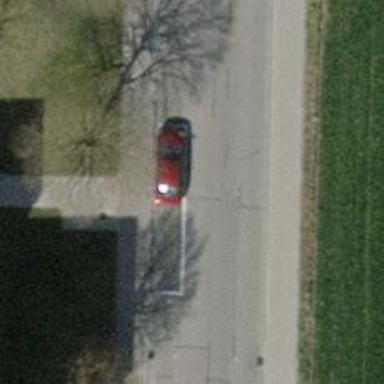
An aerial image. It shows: Unclassified road with asphalt surface. There are parallel on-street parking lanes on the right side and sidewalks on both sides.